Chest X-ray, PA view. Patient: 50 years old, sex F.
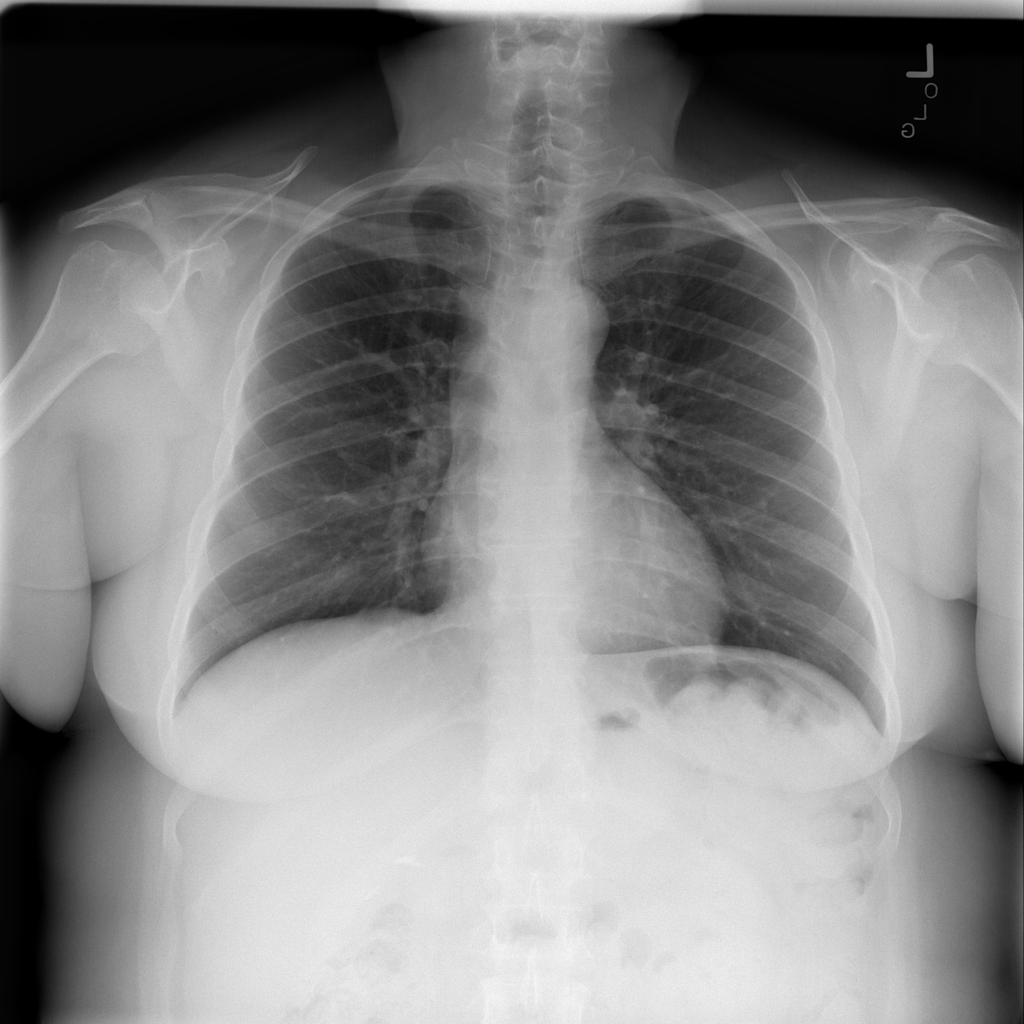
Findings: No Finding